Interaction volume radius: 5 \u00c5
Interaction volume height: 20 \u00c5
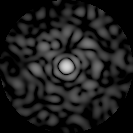
Disorder parameter: 0.7752